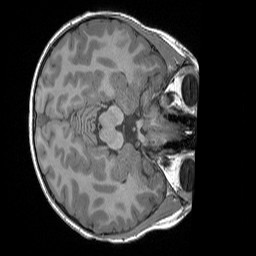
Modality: T1w
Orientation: axial
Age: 8
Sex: male
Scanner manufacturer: siemens
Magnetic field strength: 3 T
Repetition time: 1.65 s
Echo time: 0.00203 s